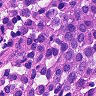
Metastatic tissue present: yes